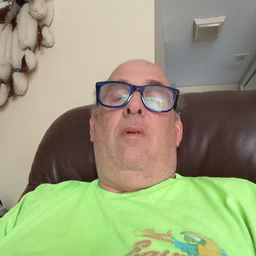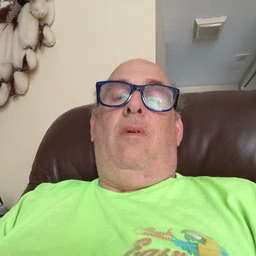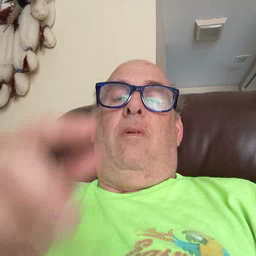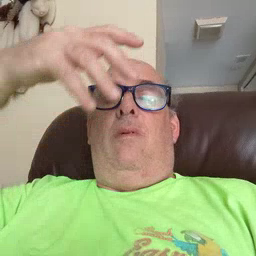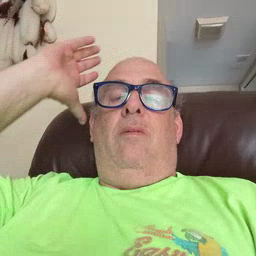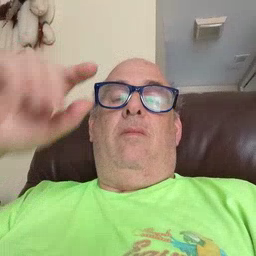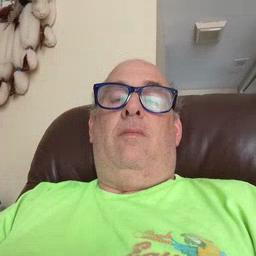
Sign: lion